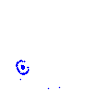
Particle: kaon